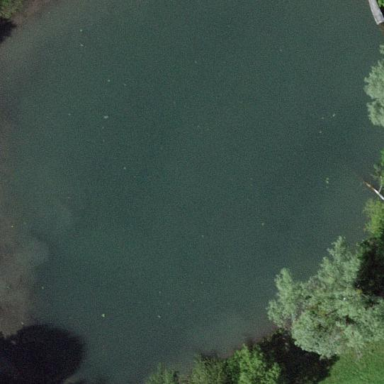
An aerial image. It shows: Pond surrounded by natural water.